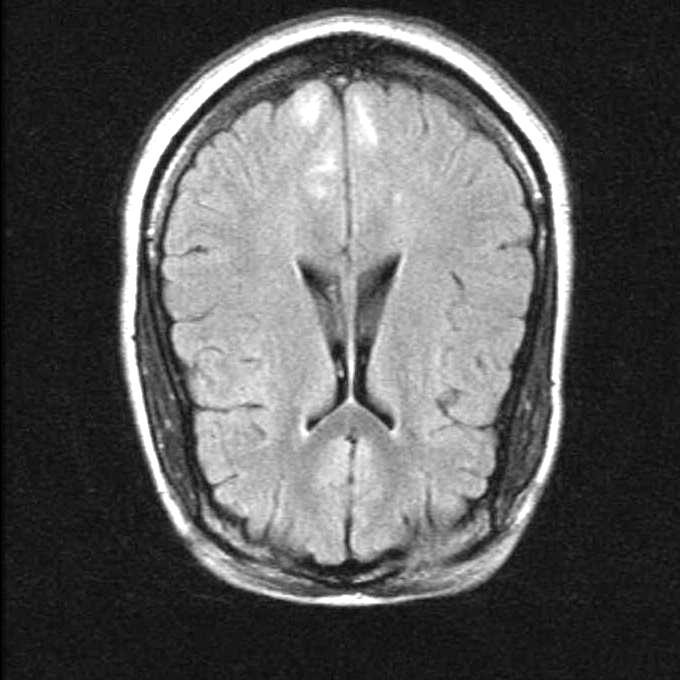
Label: notumor